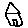
Label: house